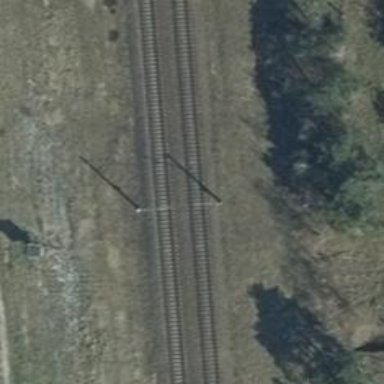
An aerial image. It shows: Milestone along the railway track with catenary mast.